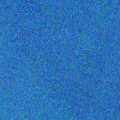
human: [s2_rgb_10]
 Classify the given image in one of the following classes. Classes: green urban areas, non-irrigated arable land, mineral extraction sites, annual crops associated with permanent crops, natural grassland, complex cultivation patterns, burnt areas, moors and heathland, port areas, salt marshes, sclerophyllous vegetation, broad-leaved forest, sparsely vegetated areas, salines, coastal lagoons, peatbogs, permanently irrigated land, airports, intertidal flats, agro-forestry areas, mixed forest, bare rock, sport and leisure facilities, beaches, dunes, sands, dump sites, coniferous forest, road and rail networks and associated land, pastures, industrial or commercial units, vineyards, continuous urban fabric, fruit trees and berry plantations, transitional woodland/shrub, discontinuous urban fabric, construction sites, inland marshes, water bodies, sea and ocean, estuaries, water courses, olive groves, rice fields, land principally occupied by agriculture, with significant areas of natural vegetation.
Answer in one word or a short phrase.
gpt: sea and ocean